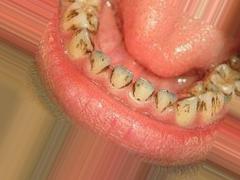
Condition: Tooth Discoloration